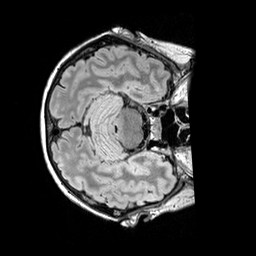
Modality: FLAIR
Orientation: axial
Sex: female
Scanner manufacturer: siemens
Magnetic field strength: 3 T
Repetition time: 5 s
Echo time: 0.395 s